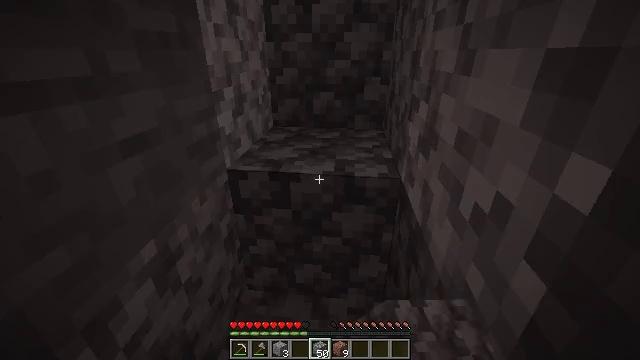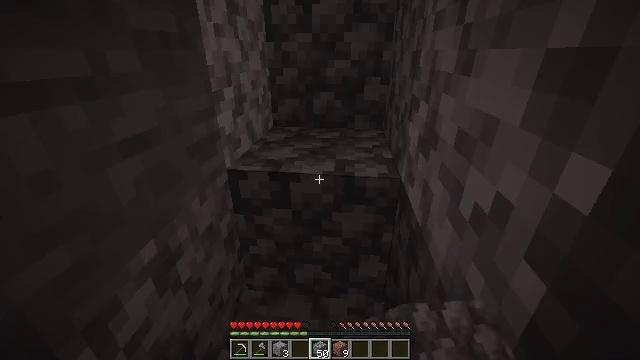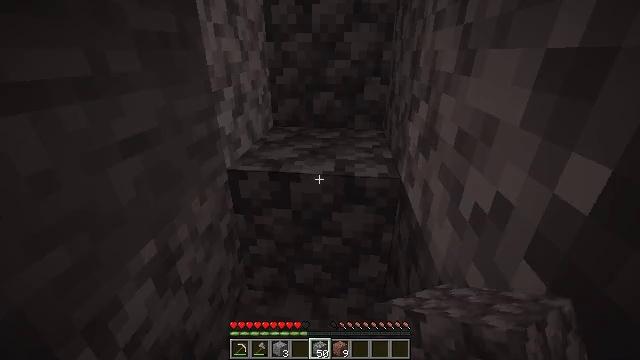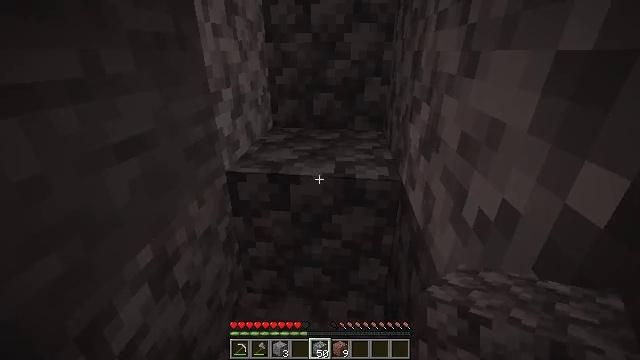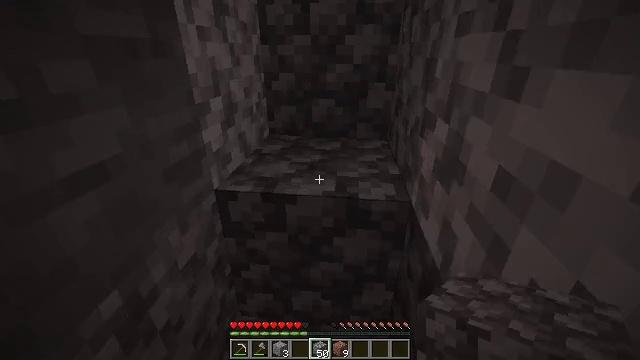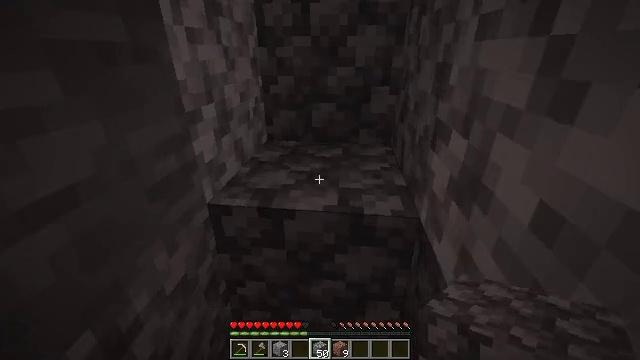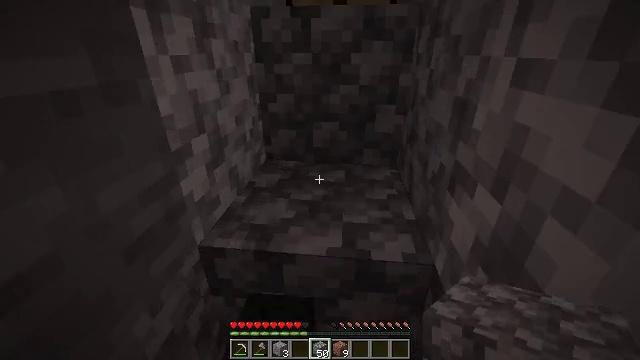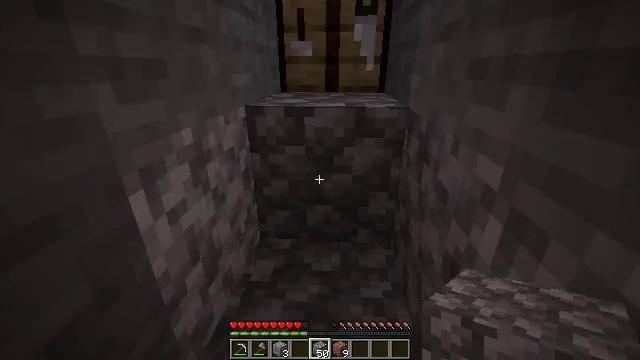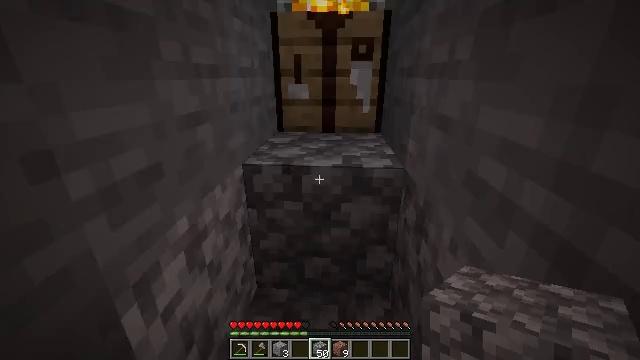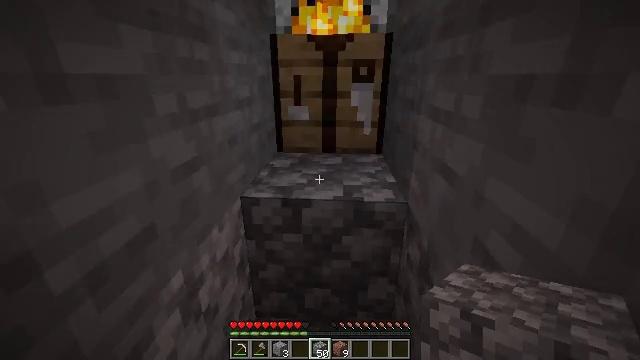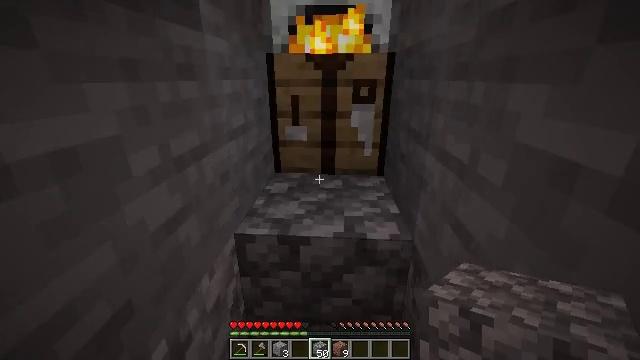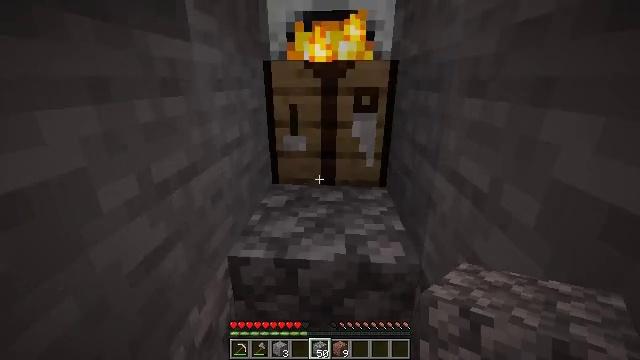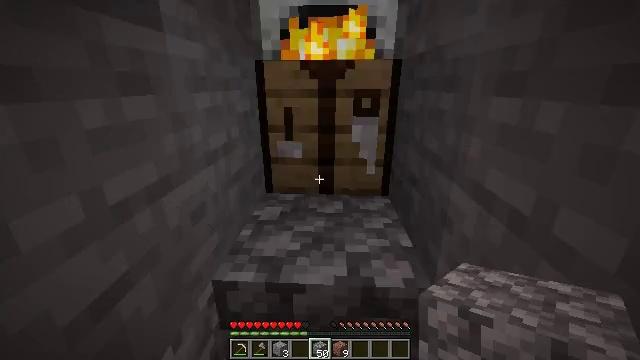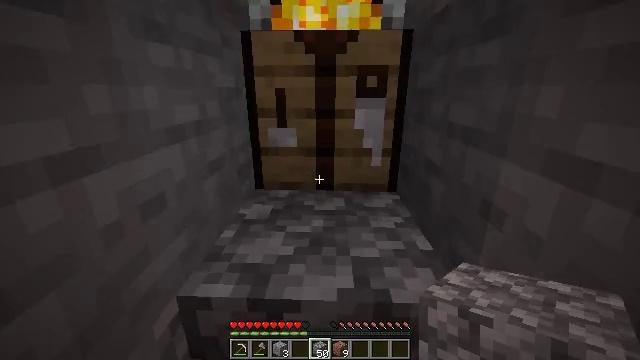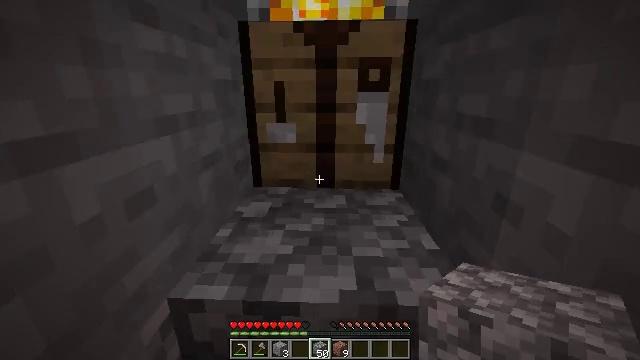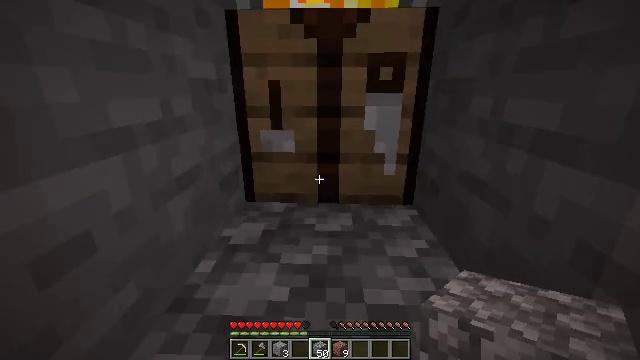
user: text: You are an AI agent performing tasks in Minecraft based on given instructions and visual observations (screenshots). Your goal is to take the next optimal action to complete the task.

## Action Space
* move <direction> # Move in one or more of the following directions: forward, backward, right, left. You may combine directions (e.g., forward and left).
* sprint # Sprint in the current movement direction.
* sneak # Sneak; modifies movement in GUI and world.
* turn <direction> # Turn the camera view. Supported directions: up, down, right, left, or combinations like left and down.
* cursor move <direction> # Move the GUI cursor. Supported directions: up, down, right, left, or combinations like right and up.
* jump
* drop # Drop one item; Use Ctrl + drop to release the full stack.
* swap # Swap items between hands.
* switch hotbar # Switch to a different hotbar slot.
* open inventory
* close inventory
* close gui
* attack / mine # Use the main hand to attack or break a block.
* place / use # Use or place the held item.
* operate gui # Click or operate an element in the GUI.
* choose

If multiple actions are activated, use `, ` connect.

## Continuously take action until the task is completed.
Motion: motion action
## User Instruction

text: Obtain an iron ingot from the furnace.
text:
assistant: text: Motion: no_op
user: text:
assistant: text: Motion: no_op
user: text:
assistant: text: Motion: move forward
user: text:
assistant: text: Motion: move forward
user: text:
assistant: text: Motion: move forward
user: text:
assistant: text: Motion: move forward, jump
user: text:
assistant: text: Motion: move forward, turn right and up, jump
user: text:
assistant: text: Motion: move forward, turn up, jump
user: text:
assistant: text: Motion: move forward, jump
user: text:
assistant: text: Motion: move forward, jump
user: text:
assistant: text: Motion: move forward, jump
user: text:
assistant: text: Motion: move forward
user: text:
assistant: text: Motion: move forward
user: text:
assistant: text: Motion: move forward
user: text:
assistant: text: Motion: move forward
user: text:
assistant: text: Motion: move forward, jump
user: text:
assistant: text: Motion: move forward, jump
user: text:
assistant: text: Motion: move forward, jump
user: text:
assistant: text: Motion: move forward, turn down, jump
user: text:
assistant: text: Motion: move forward, turn right and down
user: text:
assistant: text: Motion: move forward, turn right and down
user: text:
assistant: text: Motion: move forward, turn down
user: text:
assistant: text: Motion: no_op
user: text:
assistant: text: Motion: no_op
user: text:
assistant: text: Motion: turn up
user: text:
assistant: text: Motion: turn up
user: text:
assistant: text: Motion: turn left and up
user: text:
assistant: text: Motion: turn left and up
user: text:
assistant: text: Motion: use / place
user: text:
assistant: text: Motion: use / place